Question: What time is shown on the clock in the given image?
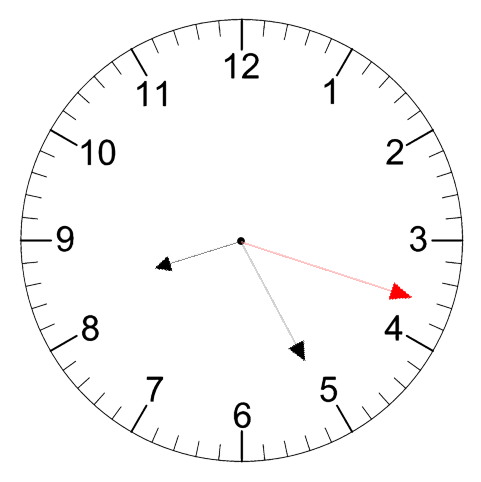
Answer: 08:25:18